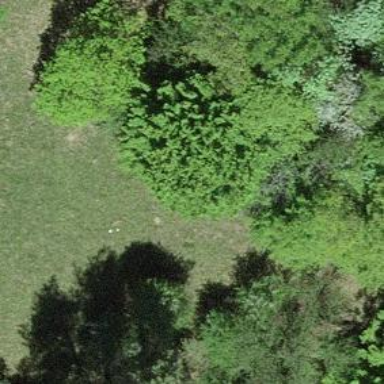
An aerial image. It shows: Beautiful meadow.